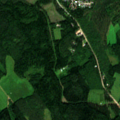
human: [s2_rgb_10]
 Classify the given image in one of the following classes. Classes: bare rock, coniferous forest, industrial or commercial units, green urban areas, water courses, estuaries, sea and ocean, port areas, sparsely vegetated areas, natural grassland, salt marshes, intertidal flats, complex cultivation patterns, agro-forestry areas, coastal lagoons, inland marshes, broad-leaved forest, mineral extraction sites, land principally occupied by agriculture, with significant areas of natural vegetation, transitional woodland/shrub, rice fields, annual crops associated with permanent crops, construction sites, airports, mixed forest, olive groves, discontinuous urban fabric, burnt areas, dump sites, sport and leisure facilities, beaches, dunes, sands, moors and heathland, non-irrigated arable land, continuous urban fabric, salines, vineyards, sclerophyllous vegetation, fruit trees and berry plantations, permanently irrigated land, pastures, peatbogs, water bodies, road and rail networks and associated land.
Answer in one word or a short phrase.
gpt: discontinuous urban fabric, non-irrigated arable land, coniferous forest, mixed forest, transitional woodland/shrub